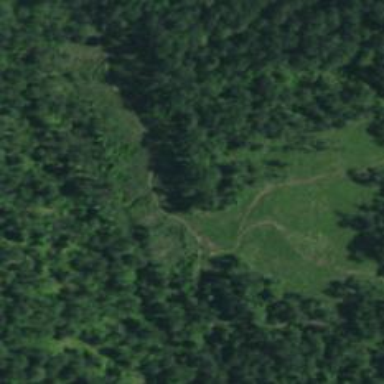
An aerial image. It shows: Path.